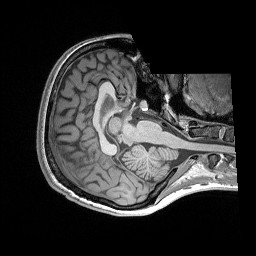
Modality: T1w
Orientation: axial
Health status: healthy
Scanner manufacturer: siemens
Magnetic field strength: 3 T